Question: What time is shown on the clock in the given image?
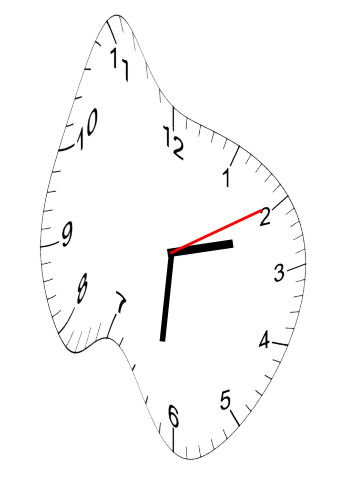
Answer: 02:31:10